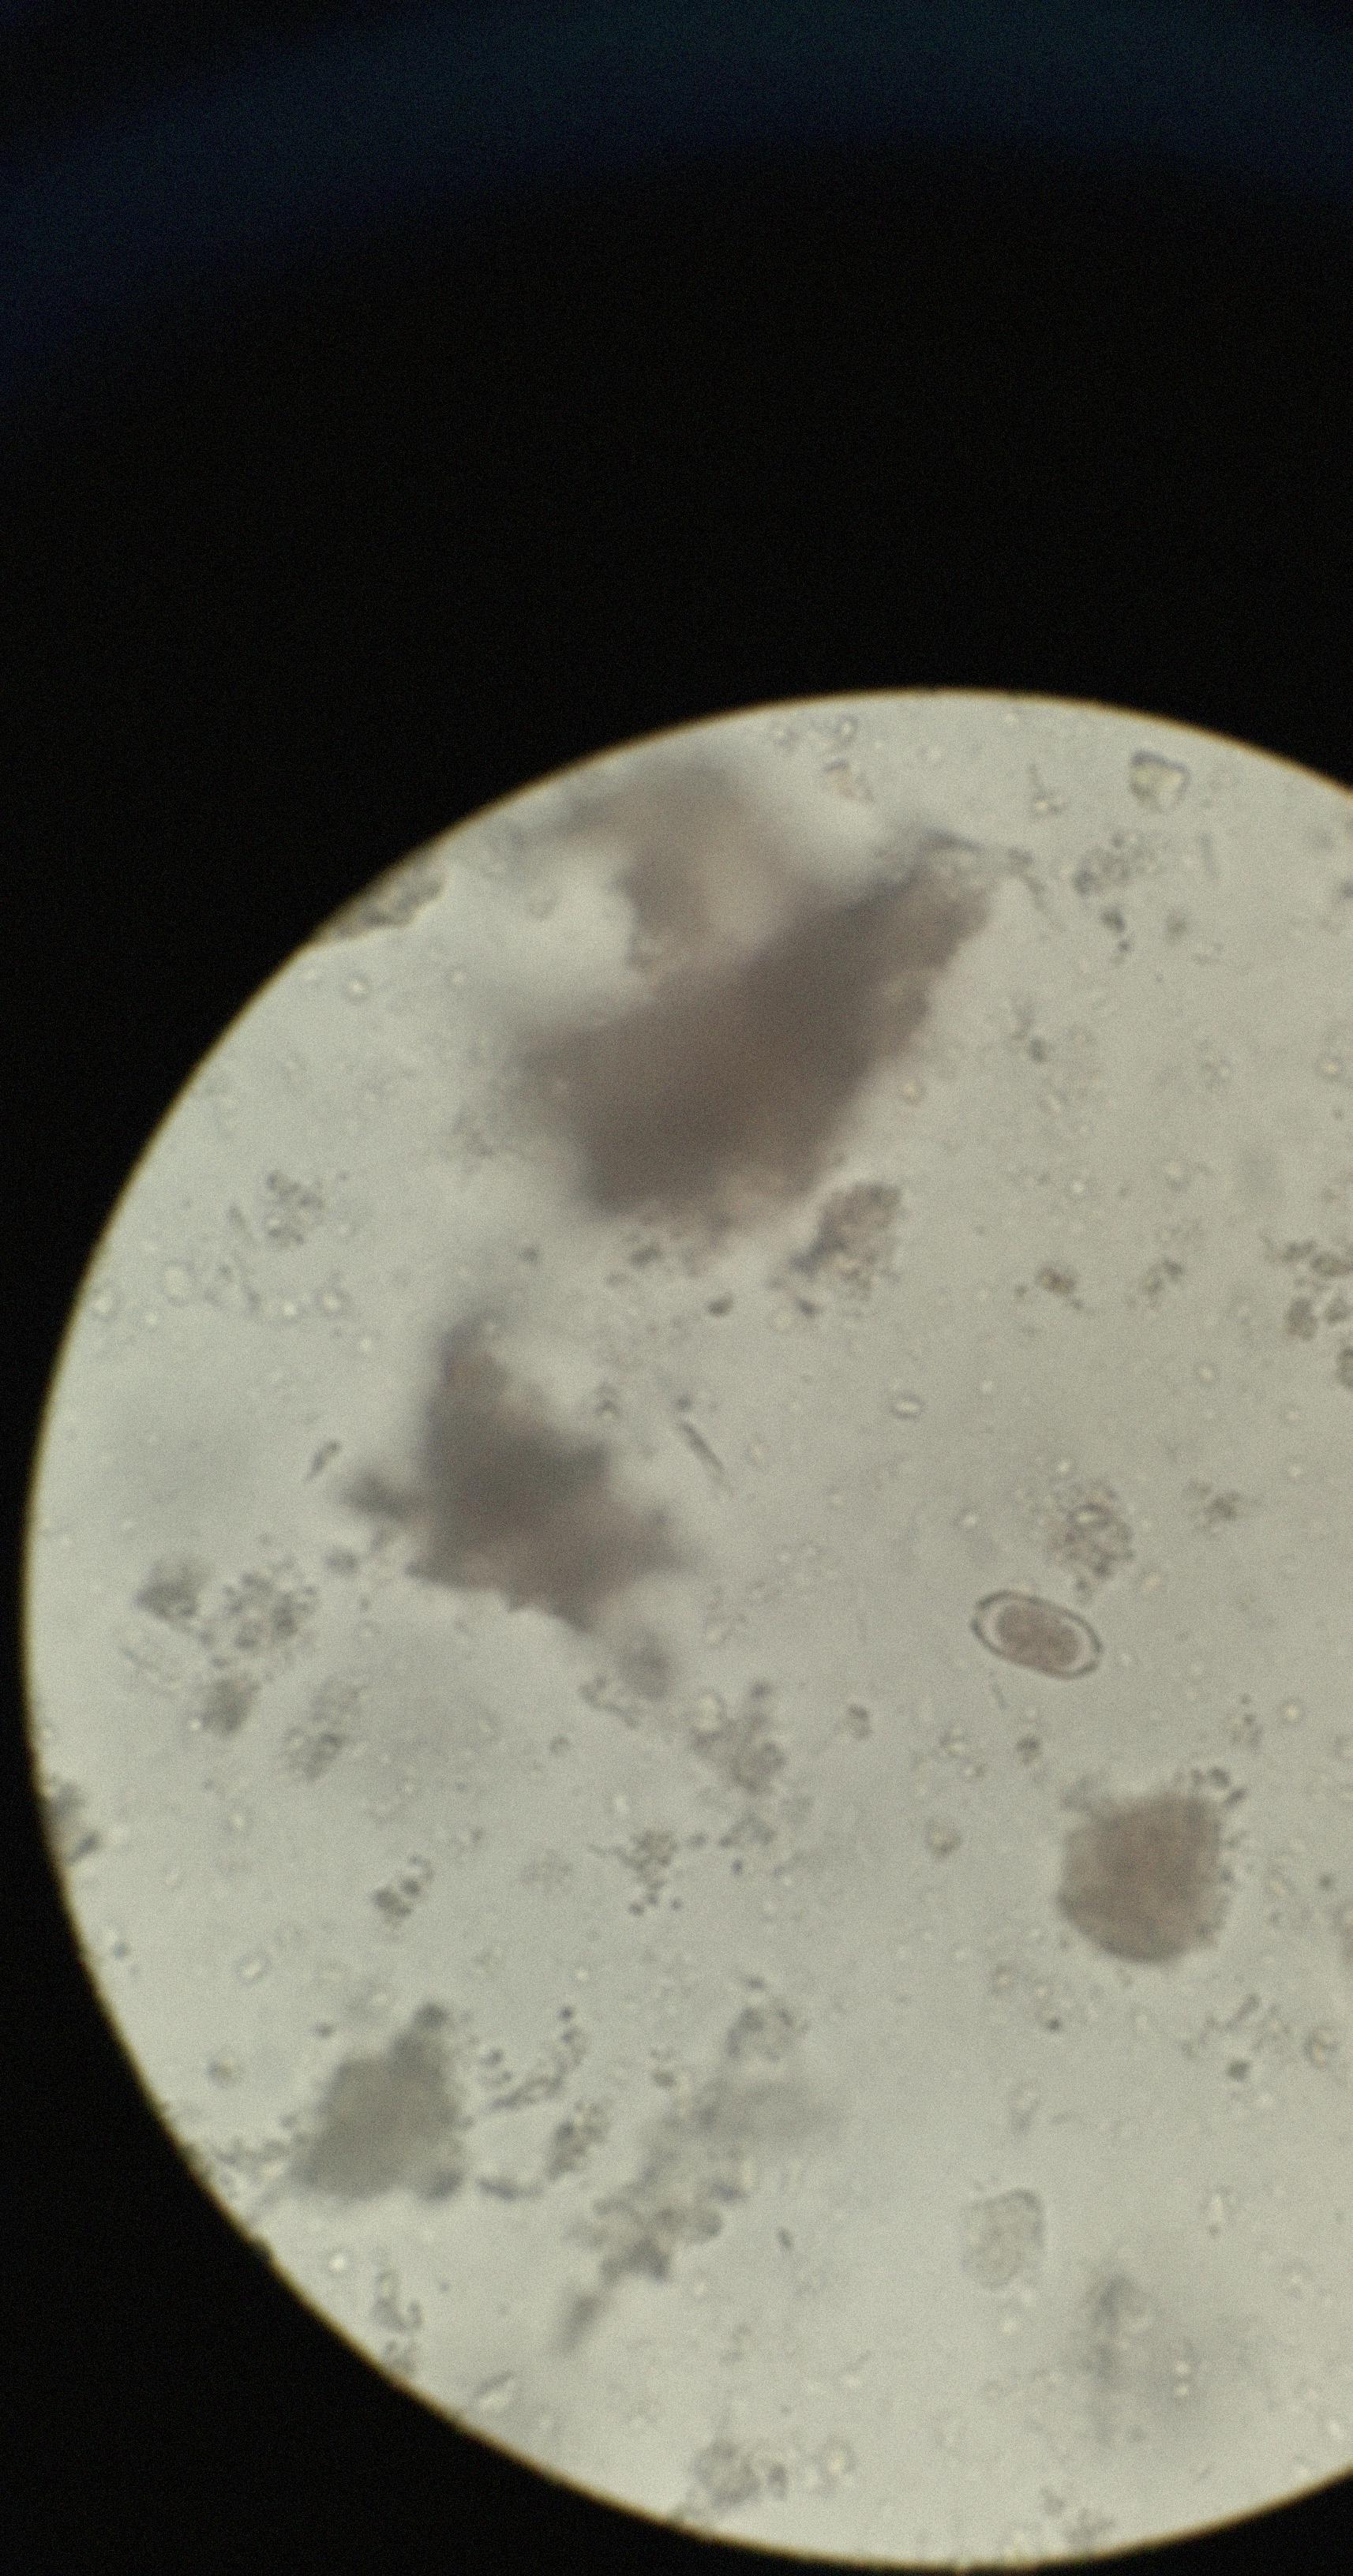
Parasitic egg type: Capillaria philippinensis